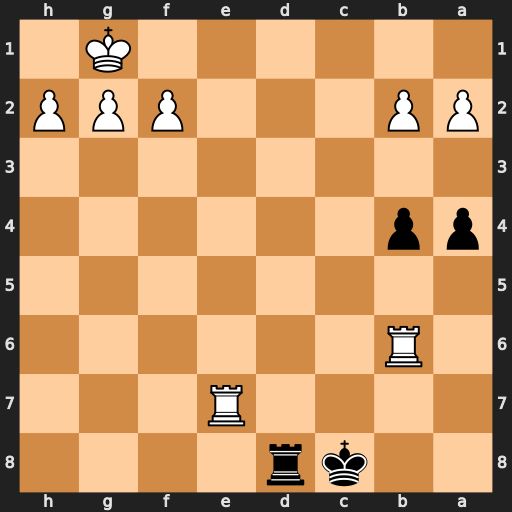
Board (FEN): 2kr4/4R3/1R6/8/pp6/8/PP3PPP/6K1
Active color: b
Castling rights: -
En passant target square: -
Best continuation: Rd1+ Re1 Rxe1#